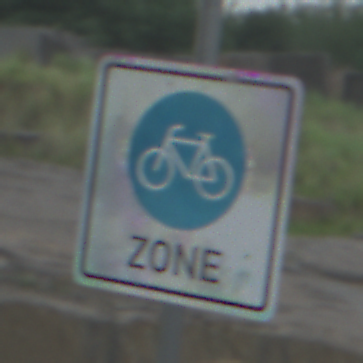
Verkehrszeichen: BeginnFahrradzone
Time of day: MorningAfternoon
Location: Outdoor (Nature)
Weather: PartlyCloudy
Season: NotSpecified
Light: Natural